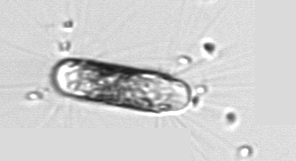
Label: Corethron_hystrix